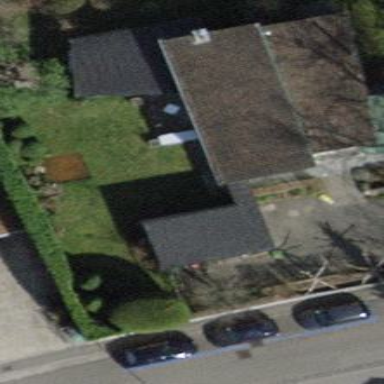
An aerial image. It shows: Building with gabled roof.